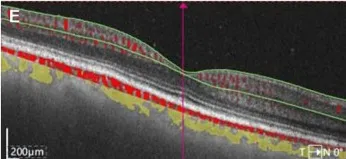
Swept-Source Optical Coherence Tomography Angiography (SS-OCTA) examinations of the right eye at initial presentation. SS-OCT B-scan centered on the fovea with flow overlay of. SCP layer.
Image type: ophthalmic_imaging (ophthalmic_angiography)